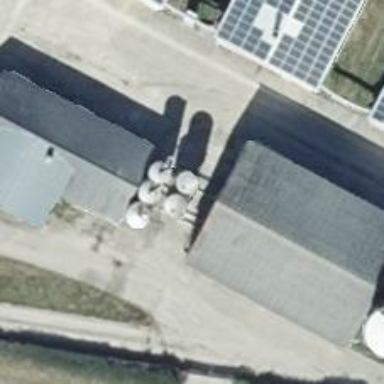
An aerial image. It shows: Storage tank used for storing crops.